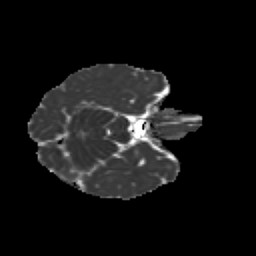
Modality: MD
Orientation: axial
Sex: male
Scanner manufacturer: siemens
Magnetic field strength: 3 T
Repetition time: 5 s
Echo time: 0.071 s